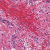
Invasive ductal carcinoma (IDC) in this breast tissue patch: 1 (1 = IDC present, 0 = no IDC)